Question: So I have two subplots with different caxis values. Is there a way to use caxis([-2 2]) so that it could rescale the caxis for all of the subplots? There is a single function that produces each plot, and I want all of the plots to have the same caxis to facilitate comparison.

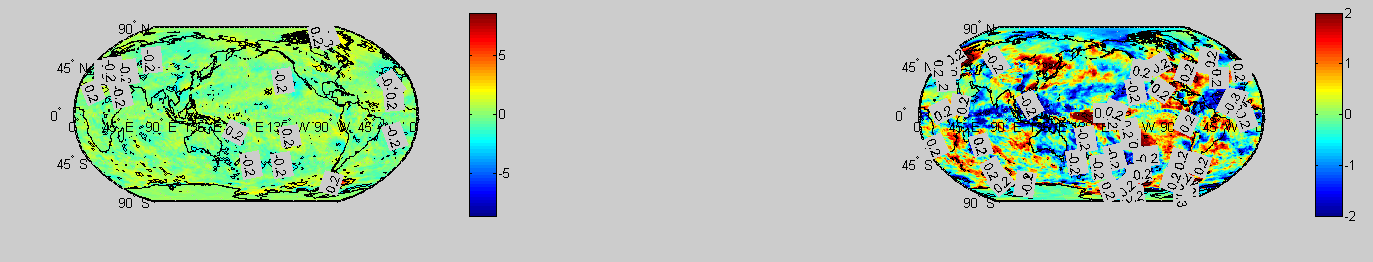
Answer: Assuming that you have a handle to the figure containing the subplots, you can do the following:
'''
subplots = get(fig_handle,'Children'); % Get each subplot in the figure
for i=1:length(subplots) % for each subplot
caxis(subplots(i),[-2,2]); % set the clim
end
'''
If you don't have the handle to the figure, just use 'gcf' instead.